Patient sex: M
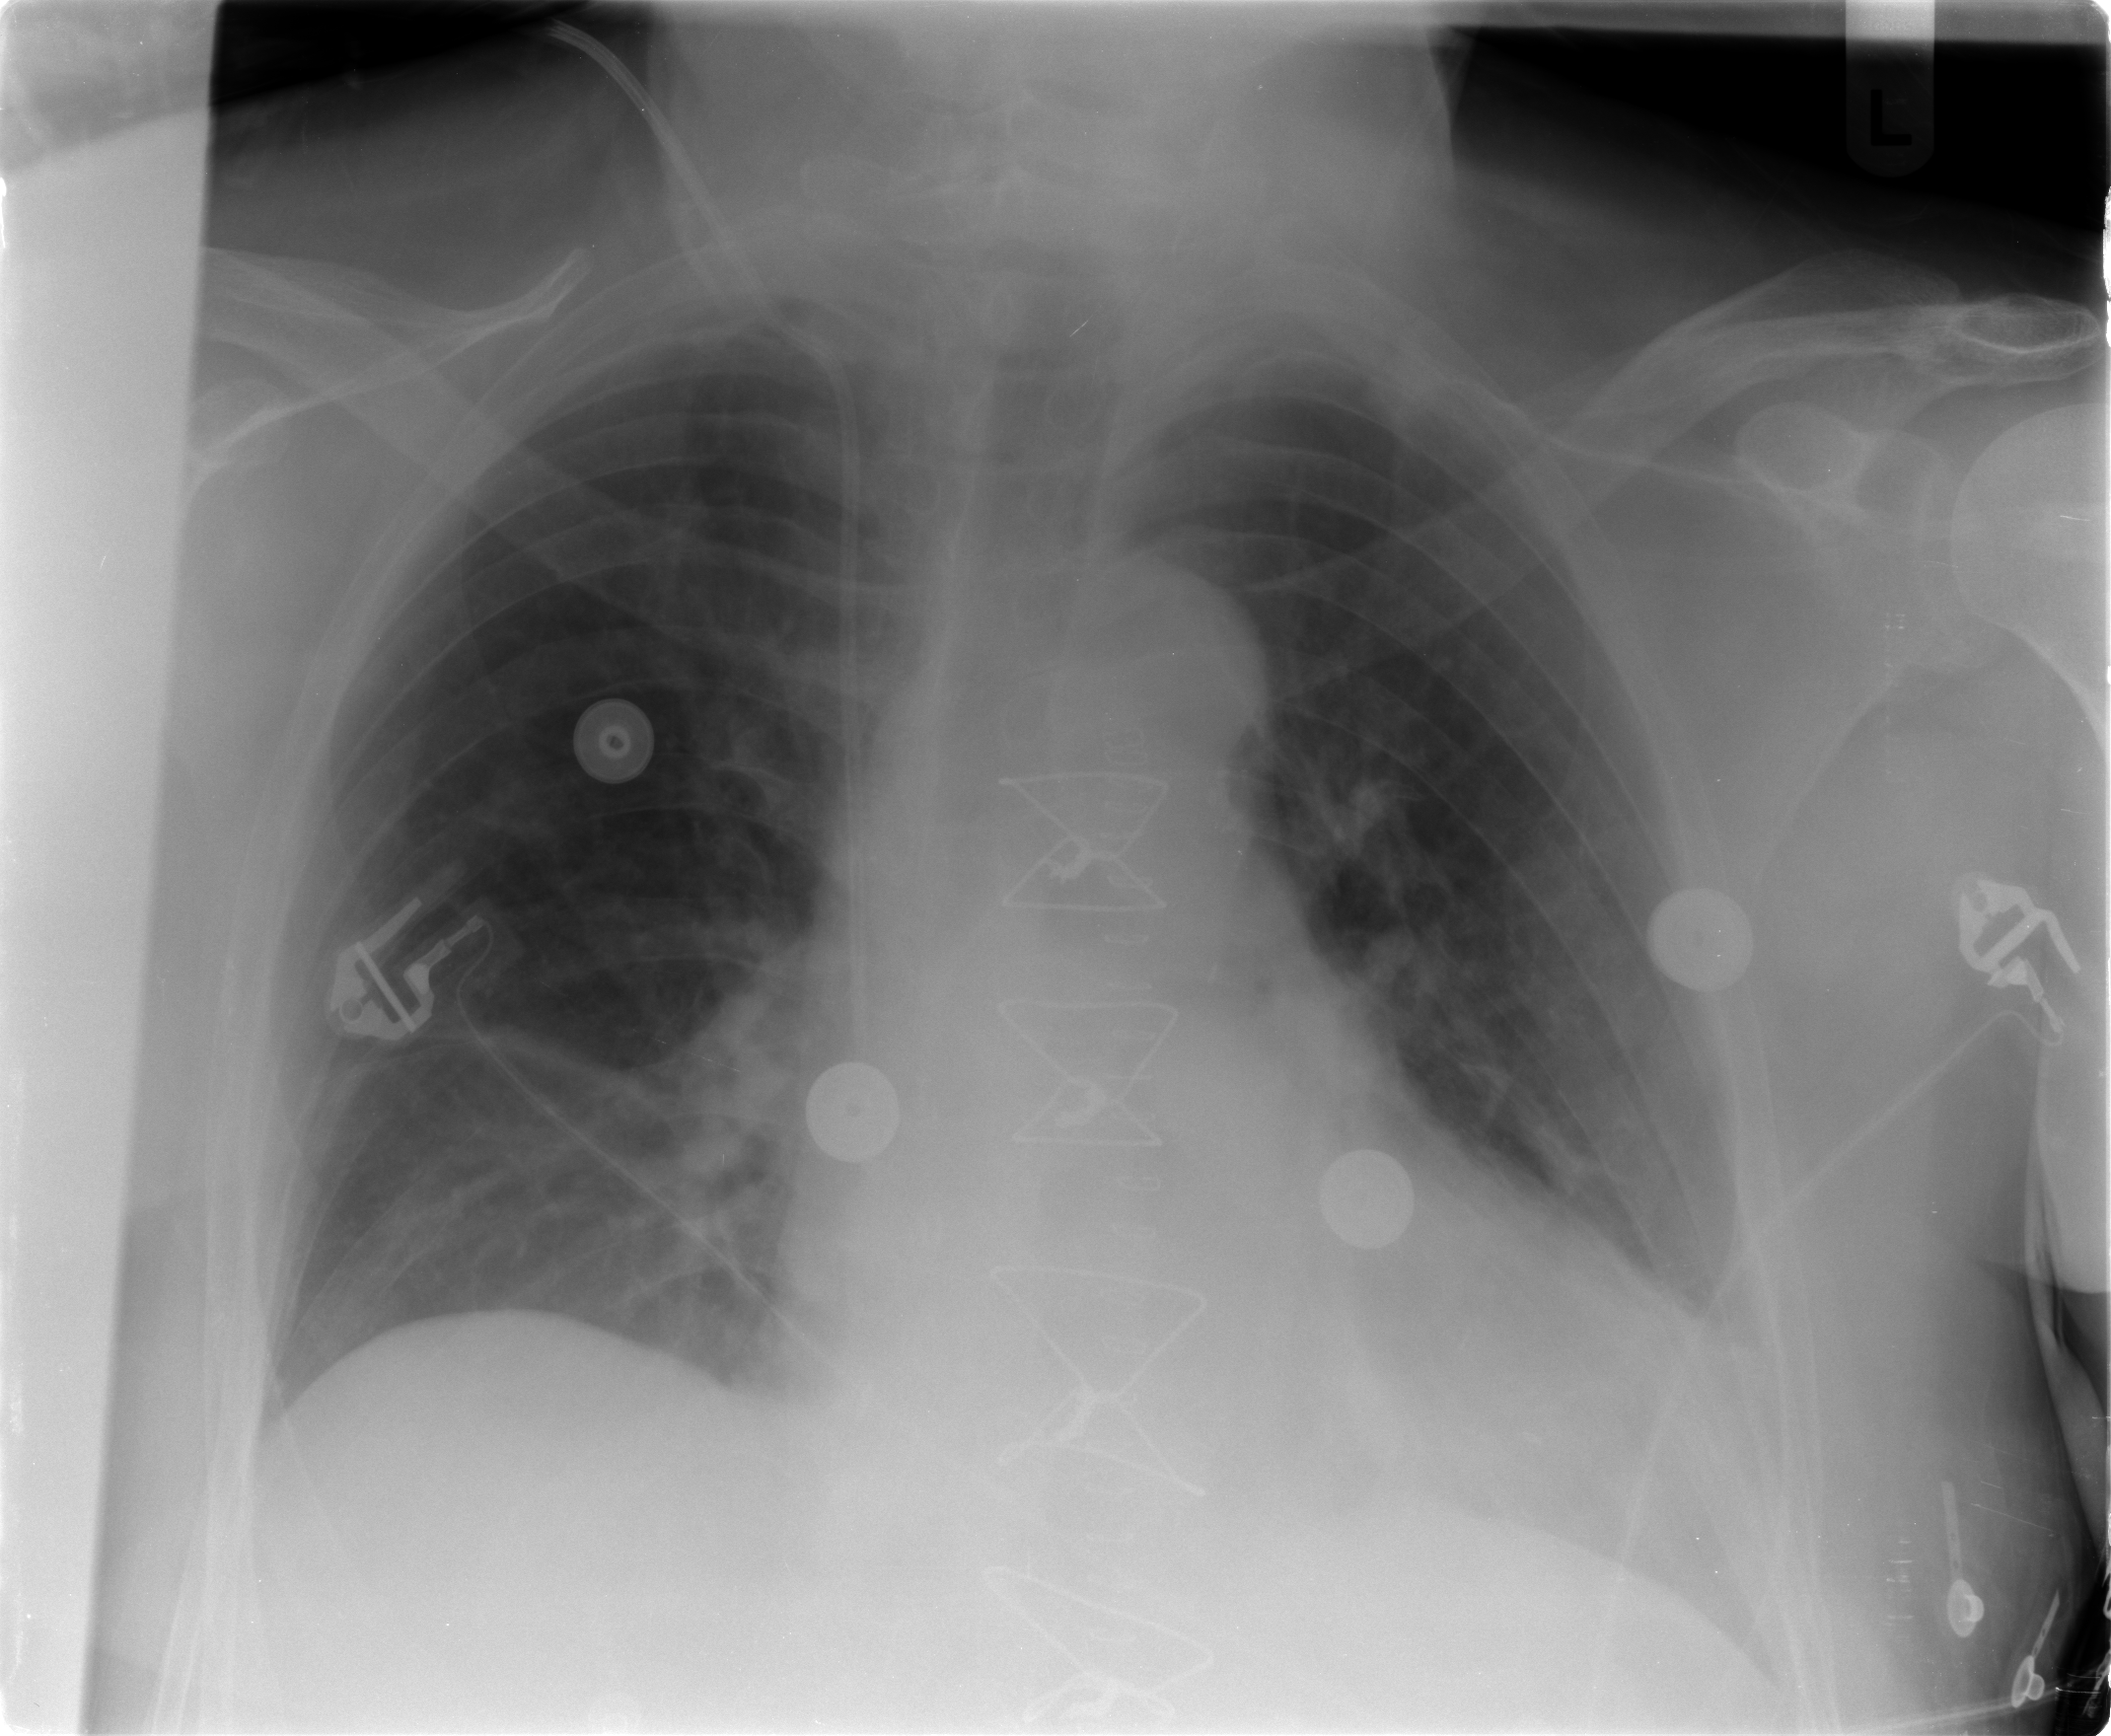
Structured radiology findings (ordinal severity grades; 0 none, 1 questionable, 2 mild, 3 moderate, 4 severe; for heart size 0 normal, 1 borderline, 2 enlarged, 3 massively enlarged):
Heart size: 1
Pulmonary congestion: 0
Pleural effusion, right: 0
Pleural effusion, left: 2
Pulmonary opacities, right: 0
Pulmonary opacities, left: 0
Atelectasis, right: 2
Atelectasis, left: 2